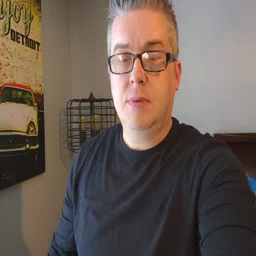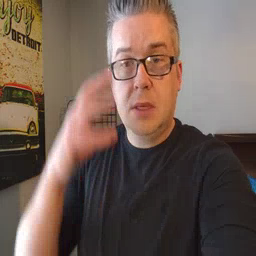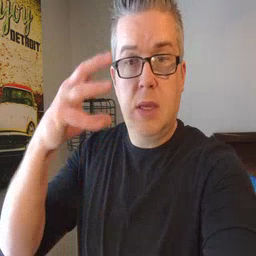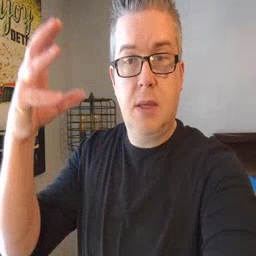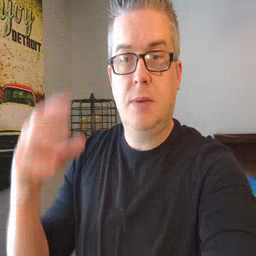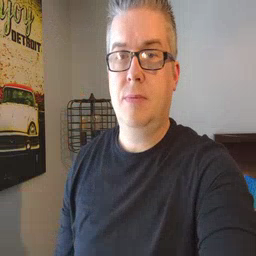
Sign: cloud